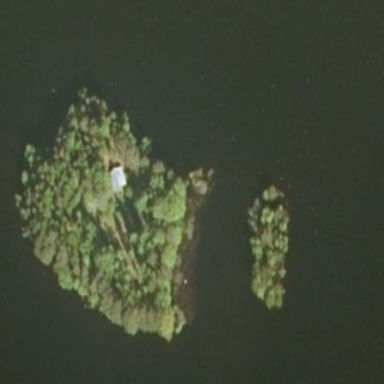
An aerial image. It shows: Image showing island.